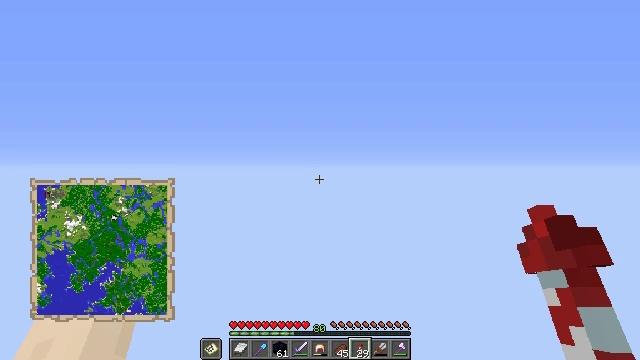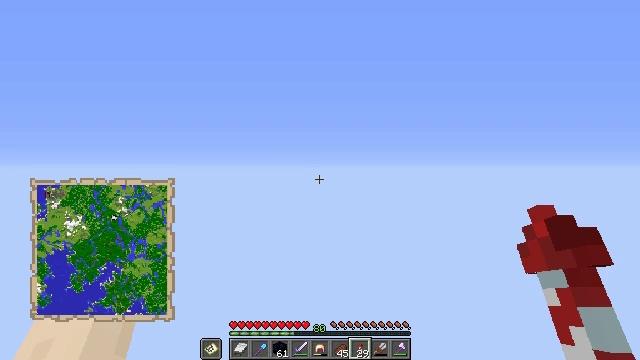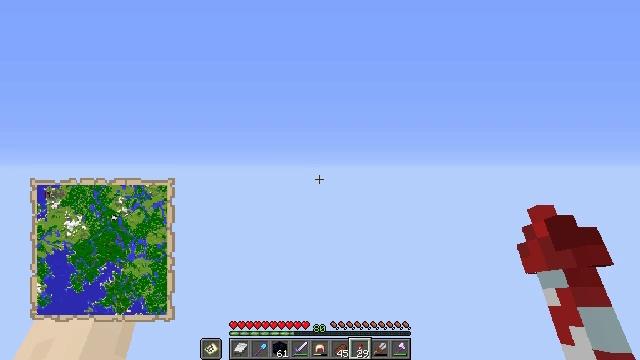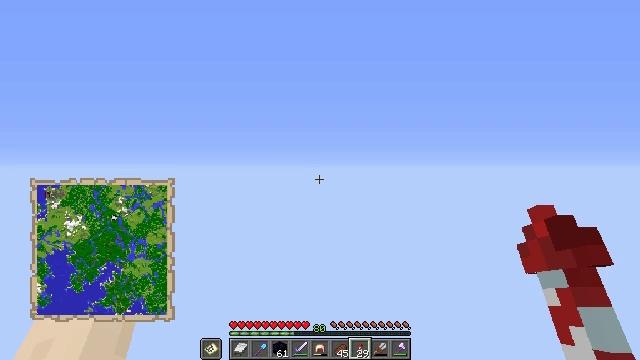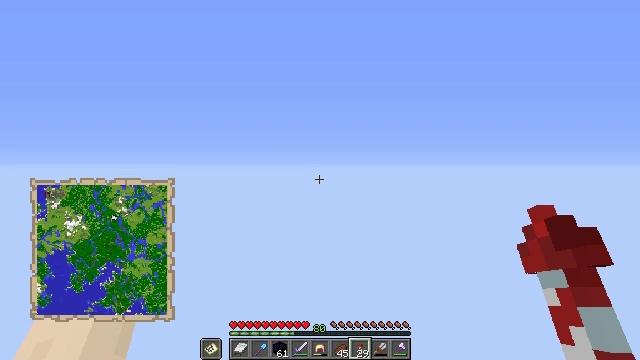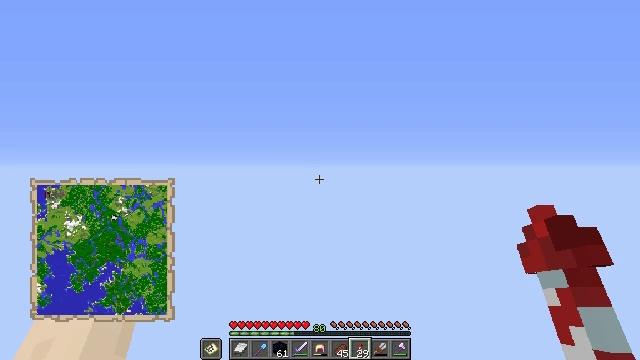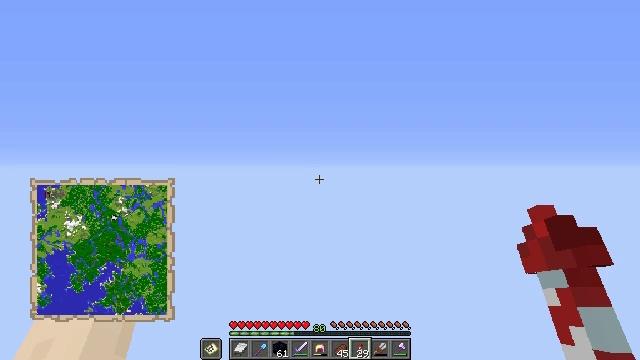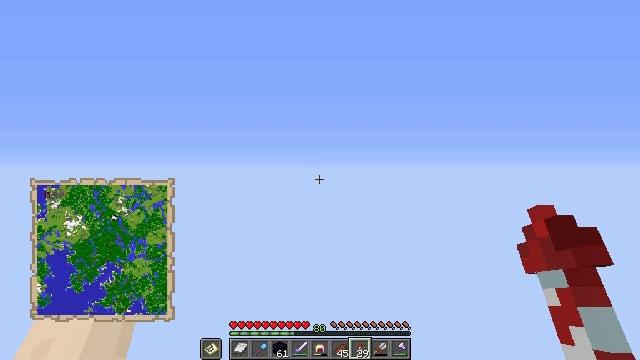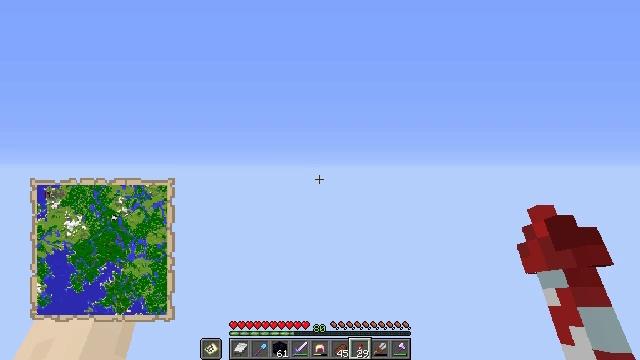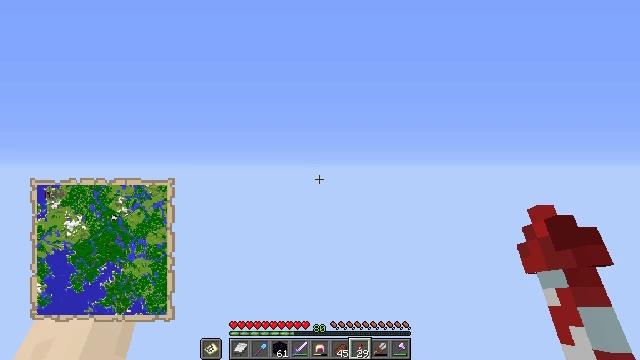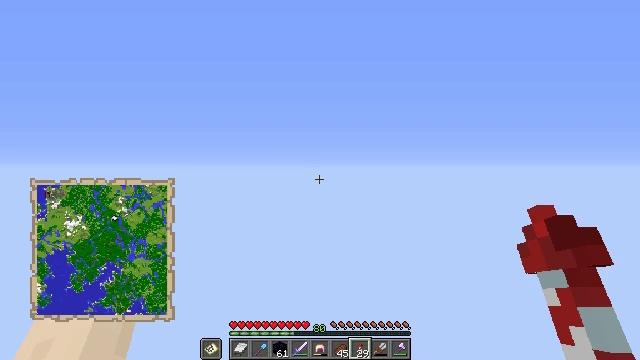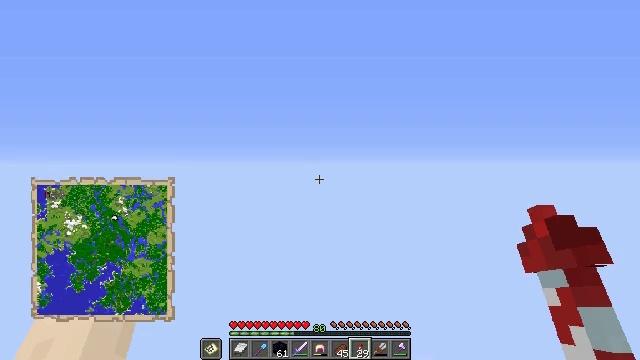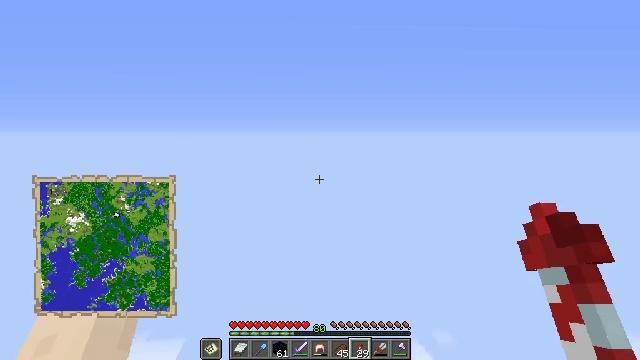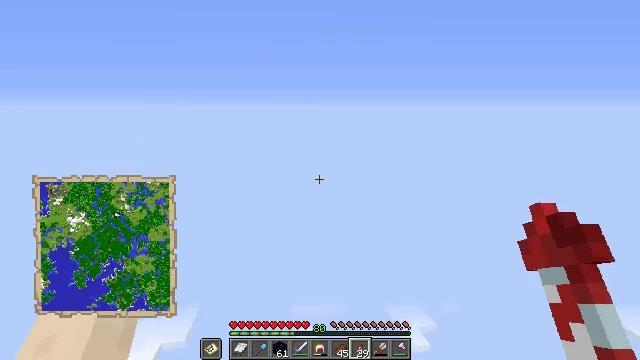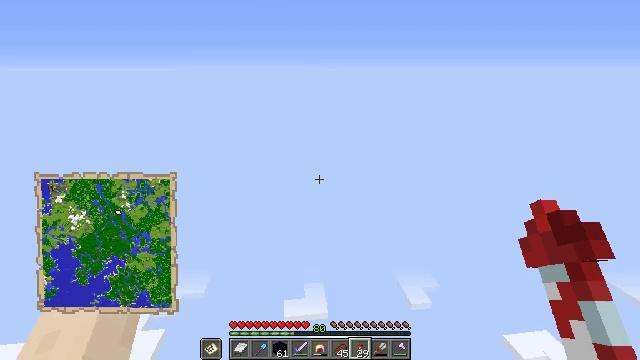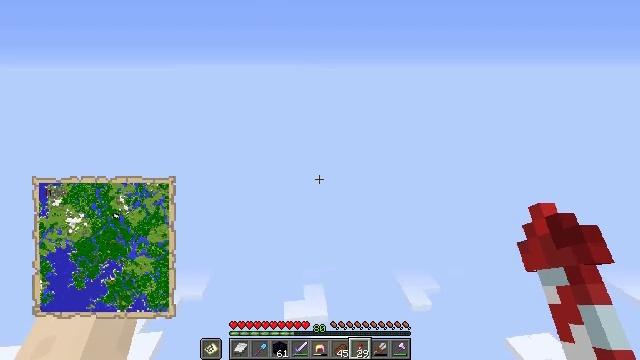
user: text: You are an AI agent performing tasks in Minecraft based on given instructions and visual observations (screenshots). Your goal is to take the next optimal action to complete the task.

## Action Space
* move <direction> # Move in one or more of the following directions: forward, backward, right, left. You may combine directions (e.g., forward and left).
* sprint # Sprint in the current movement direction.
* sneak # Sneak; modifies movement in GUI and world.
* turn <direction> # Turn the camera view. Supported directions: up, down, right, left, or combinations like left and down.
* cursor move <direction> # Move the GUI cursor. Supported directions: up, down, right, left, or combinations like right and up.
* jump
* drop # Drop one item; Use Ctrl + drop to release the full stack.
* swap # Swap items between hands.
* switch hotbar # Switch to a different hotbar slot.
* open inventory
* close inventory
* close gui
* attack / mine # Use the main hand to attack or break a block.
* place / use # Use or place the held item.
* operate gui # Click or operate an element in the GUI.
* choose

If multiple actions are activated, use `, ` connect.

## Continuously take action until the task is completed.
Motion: motion action
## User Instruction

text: Collect the bell.
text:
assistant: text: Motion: no_op
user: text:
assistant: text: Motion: no_op
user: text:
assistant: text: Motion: no_op
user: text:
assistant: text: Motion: no_op
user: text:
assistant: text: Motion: no_op
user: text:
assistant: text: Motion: no_op
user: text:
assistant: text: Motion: no_op
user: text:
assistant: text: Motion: no_op
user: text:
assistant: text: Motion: no_op
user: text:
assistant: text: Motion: no_op
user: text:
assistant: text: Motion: no_op
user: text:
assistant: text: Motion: turn left and down
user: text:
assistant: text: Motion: turn left and down
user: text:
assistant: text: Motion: turn left and down
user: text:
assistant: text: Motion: no_op
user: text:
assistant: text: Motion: no_op
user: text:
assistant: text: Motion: no_op
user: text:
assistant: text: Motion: no_op
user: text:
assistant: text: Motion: no_op
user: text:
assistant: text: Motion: no_op
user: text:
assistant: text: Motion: no_op
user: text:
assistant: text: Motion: no_op
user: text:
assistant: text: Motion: no_op
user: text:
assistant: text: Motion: no_op
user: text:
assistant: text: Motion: no_op
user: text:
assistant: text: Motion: no_op
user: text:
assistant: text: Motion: no_op
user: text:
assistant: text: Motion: no_op
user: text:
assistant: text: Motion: no_op
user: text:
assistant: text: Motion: no_op